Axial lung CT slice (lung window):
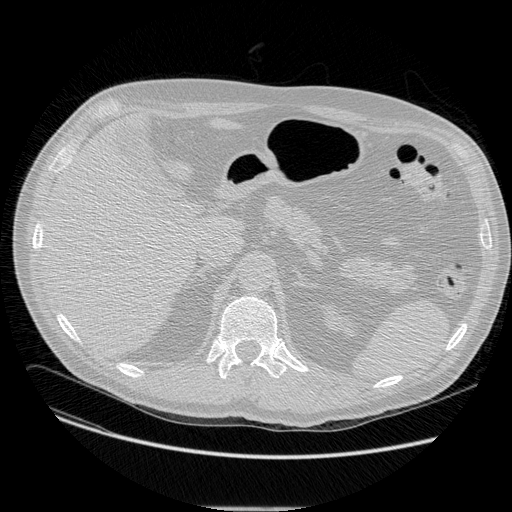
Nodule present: no